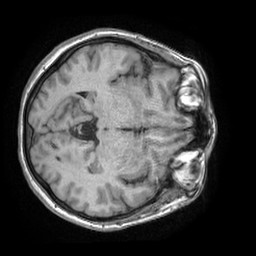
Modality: T1w
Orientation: axial
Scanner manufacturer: philips
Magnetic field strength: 1.5 T
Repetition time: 0.007555 s
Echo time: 0.003431 s